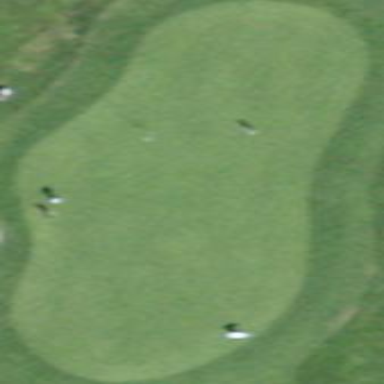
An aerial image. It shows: Golf green.